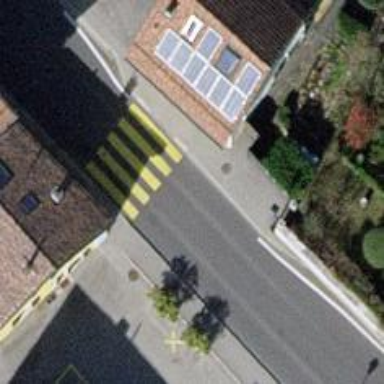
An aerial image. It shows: Zebra crossing on the road.